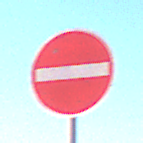
Verkehrszeichen: VerbotDerEinfahrt
Umgebung: Outdoor, Nature
Tageszeit: SunriseSunset
Wetter: Clear
Licht: Natural
Jahreszeit: NotSpecified
Kontrast: HighContrast